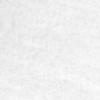
Label: no_change